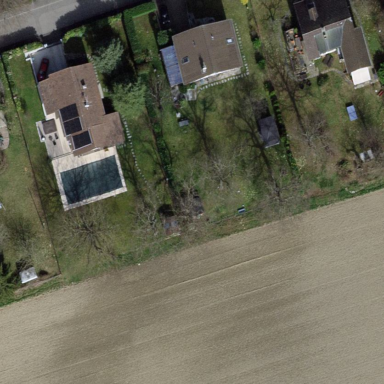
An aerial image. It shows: Garden surrounded by fence.